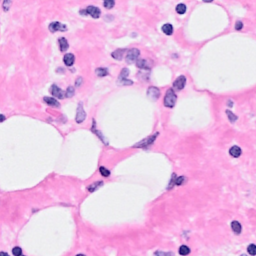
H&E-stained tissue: Breast